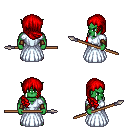
a pixel art fantasy rpg character, male body template, orc, green skin, underdress, white pants, red right-swept hairstyle, leather bracers, spear, four views (front, back, left, right), 2x2 character sprite sheet, small pixel art, hard edges, no anti-aliasing